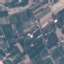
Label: PermanentCrop